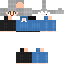
A female human skin with medium skin, wearing brown long hair dressed in a blue hoodie and black pants, featuring a closed mouth.